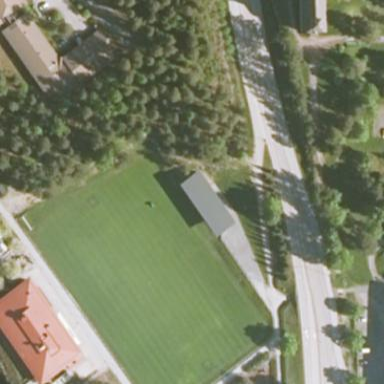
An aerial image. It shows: Grass pitch used for soccer.